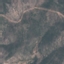
Land use / land cover class: HerbaceousVegetation